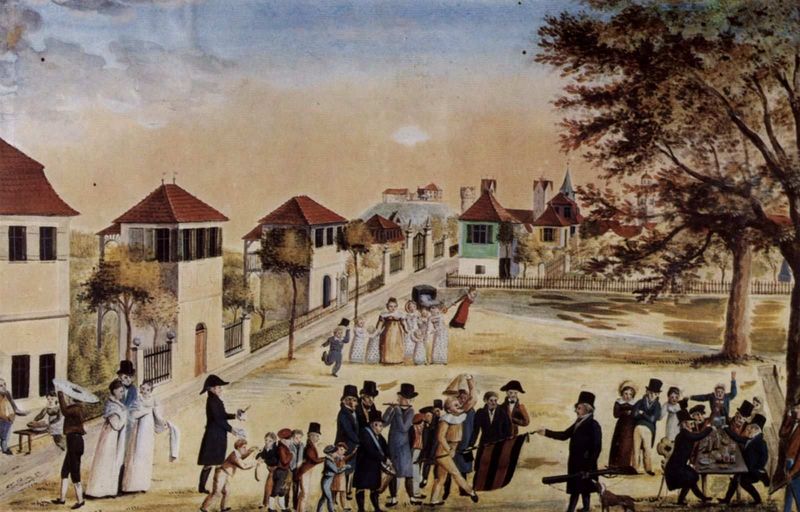
Titel: Ravensburg, Scheibenschießen auf der Kuppelnau
Künstler: Gottlob Johann Edinger
Institution: (Privatbesitz)
Schlagwörter: baum, blau, dunkel, gemälde, himmel, laub, mann, schatten, weiß, wolken, aquarell, bäume, frauen, gelb, grün, kirchturm, menschen, ocker, sitzen, stadt, äste, abend, damen, fenster, frankreich, frau, grau, hell, holz, hut, hüte, kleid, kleider, licht, männer, orange, schwarz, strasse, stuhl, tisch, tür, vordergrund, zeichnung, dach, gebäude, gras, haus, hund, park, rot, schirm, tier, tiere, weg, wiese, wolke, zaun, fest, gesellschaft, herren, leute, malerei, menge, zylinder, alt, anzug, feier, feiern, jung, trinken, blass, mensch, stehen, stein, bild, öl, ast, häuser, kirche, sonne, wege, kostüm, mantel, familie, kind, mutter, blatt, musik, musiker, england, kinder, stock, turm, garten, schärpe, gleb, sommer, italien, ort, passanten, fahne, flagge, dorf, dächer, mauer, ziegel, hof, zäune, ausflug, spazieren, fabrik, kutsche, platz, bank, wagen, häuse, essen, tafel, spielen, wiss, freude, spiel, türme, spaziergang, clown, bürger, dreispitz, flöte, biedermeier, mensche, umzug, adelig, baüme, fresko, gaukler, empire, kinderwagen, familien, hau, anger, latz, halbschatten, kirchgang, geschäftsmann, edelleute, weuß, flötist, ausfluf, anzud, plantiefe, 1300, bäuenm